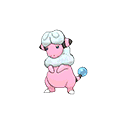
Pok\u00e9mon: flaaffy